Field crop: maize
Growth stage: 2
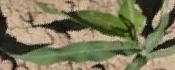
Species: maize